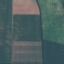
Land use / land cover: AnnualCrop